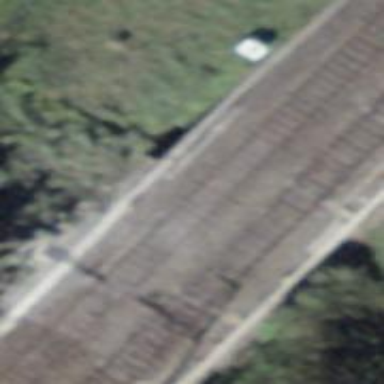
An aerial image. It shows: Railway crossover.